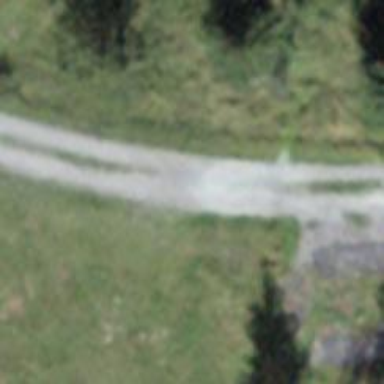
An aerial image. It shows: Gravel track with grade2 quality.